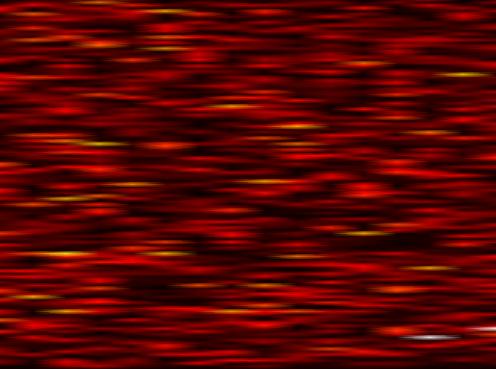
Label: UFMC